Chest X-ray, PA view. Patient: 62 years old, sex F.
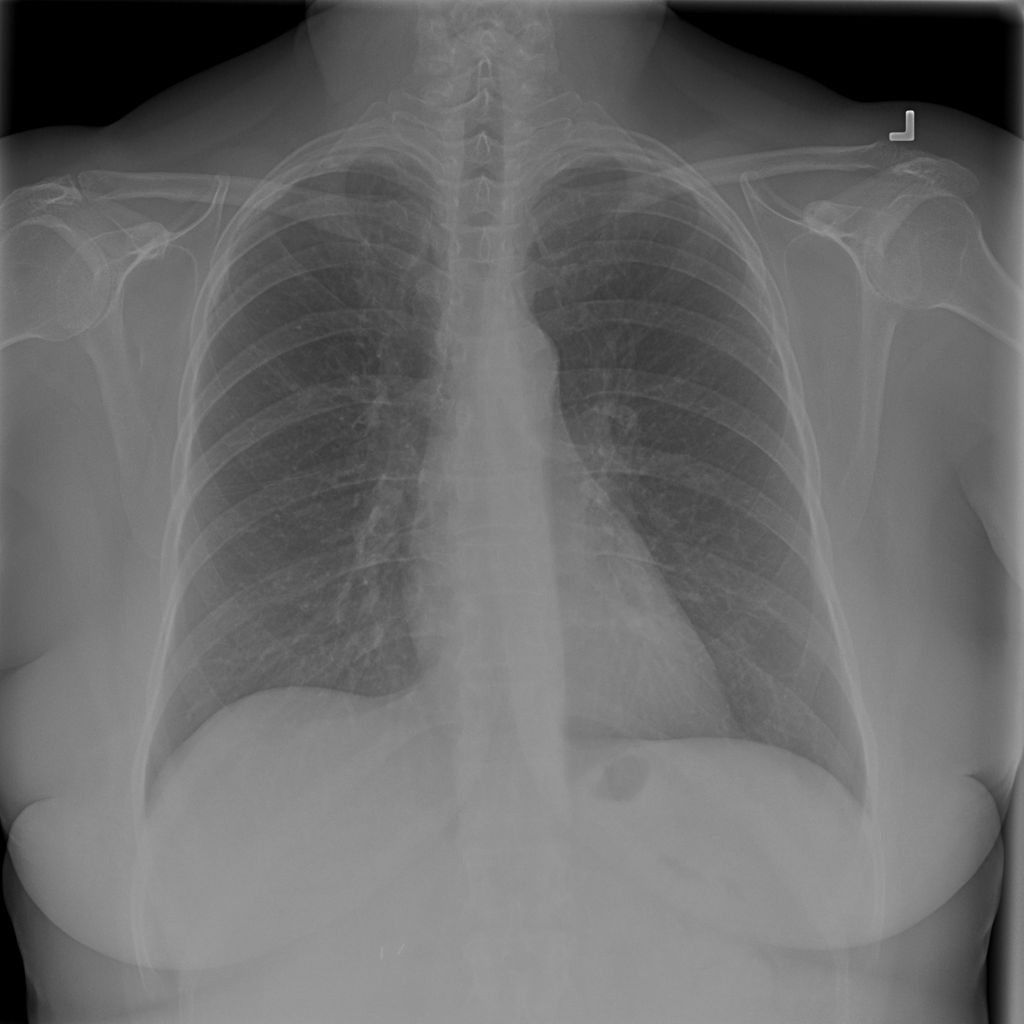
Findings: No Finding